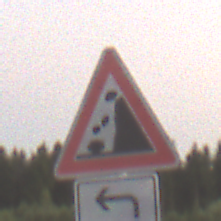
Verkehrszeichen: SteinschlagRechts
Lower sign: RichtungsangabeDurchPfeile2
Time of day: SunriseSunset
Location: Outdoor (Nature)
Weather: Clear
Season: NotSpecified
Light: Natural